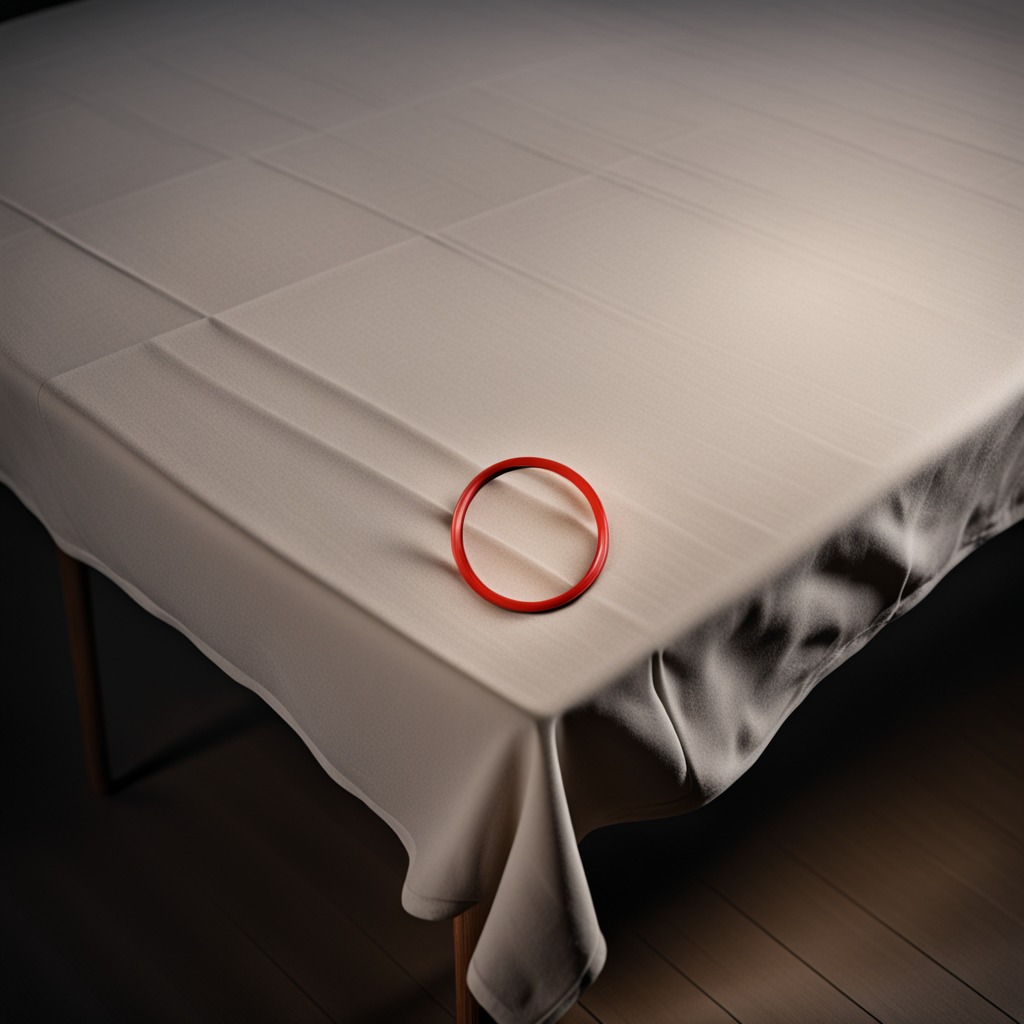
A rubber O-ring is lying on a wooden table inside a workshop at night dim ambient light soft shadows worn but beneath the cloth